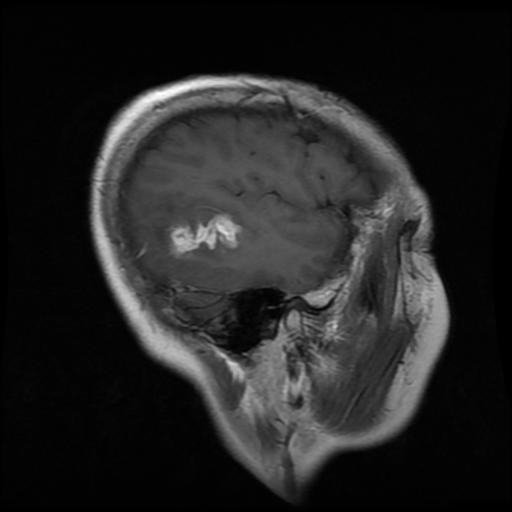
Label: glioma